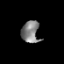
Tissue: prostate
Cell type: T cells
Senescence score: 0.2984
Nuclear area (px): 378
Mean DAPI intensity: 130.291